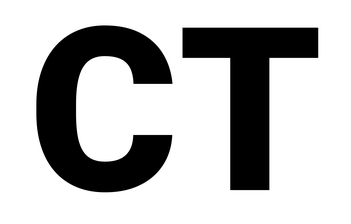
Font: Roboto_Black